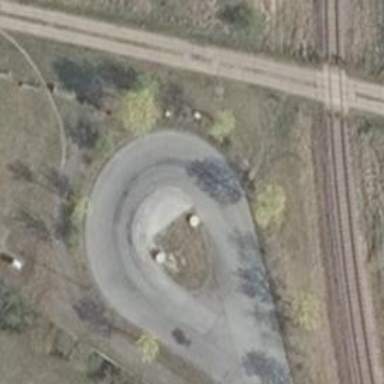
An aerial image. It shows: Turning loop on the road.